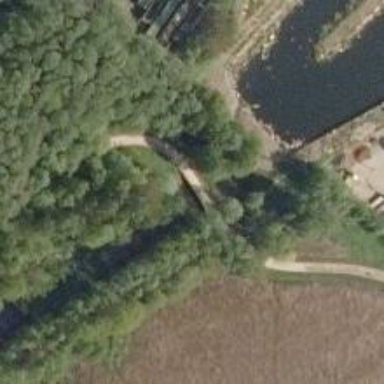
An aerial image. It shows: Bridge over Nordic cycleway.